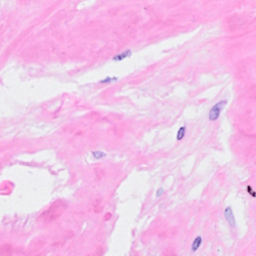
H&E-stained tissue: Breast